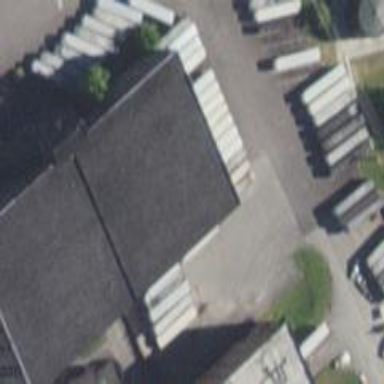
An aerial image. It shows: Building with black roof.